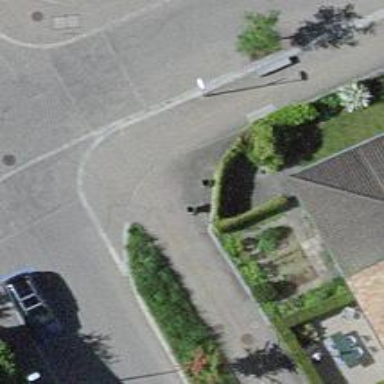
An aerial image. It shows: Residential road with asphalt surface. There are sidewalks on both sides of the road.